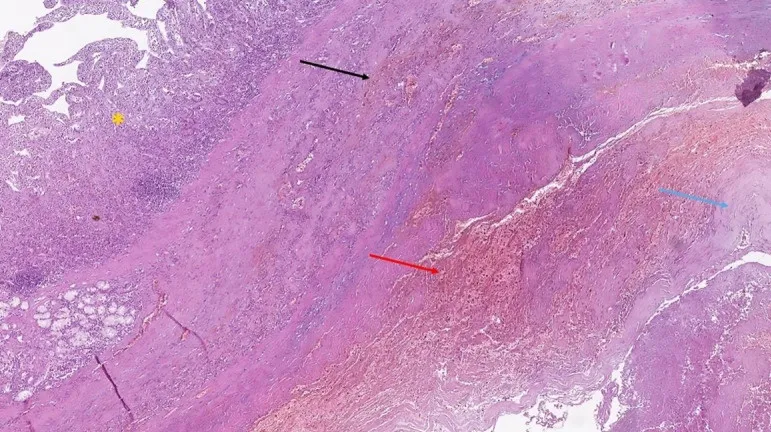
Histopathology from the area of penetration of the PADF; yellow asterisk indicates the preserved duodenal mucosa, black arrow indicates hemorrhages in the muscular layer of the duodenum, the red arrow indicates the area of penetration with diffuse hemorrhagic zones, blue arrow indicates the remnants of the aortic wall; hematoxylin and eosin stain, original magnification 40x.
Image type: pathology (h&e)